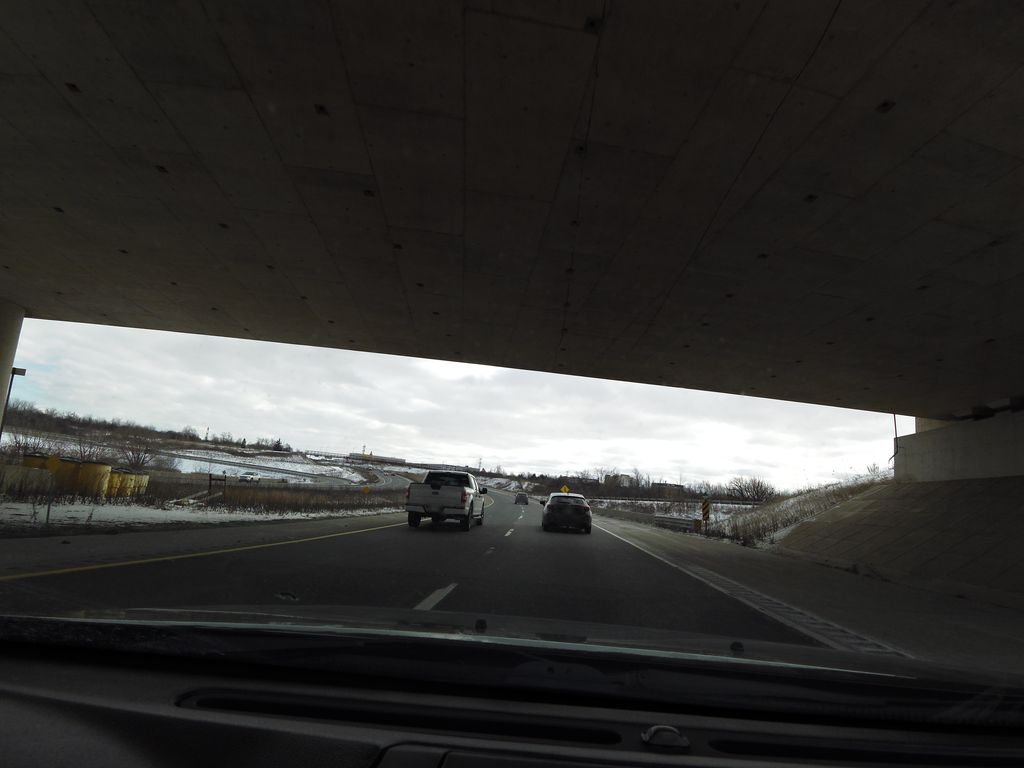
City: hamilton